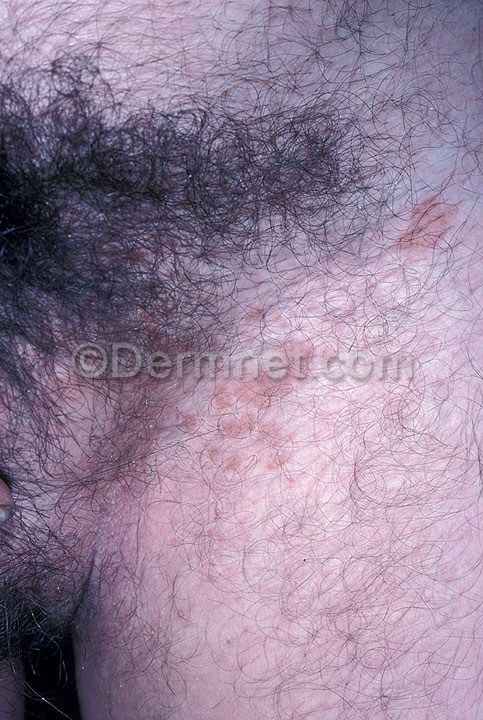
Disease: Tinea Ringworm Candidiasis and other Fungal Infections